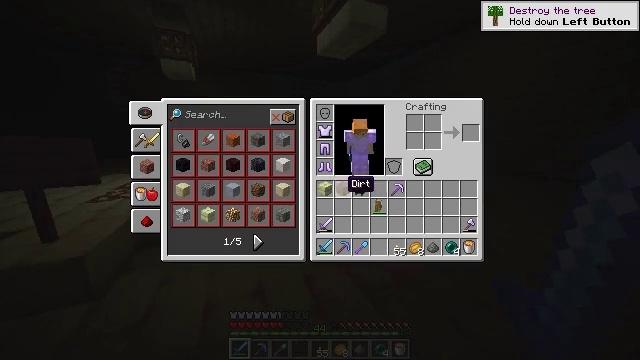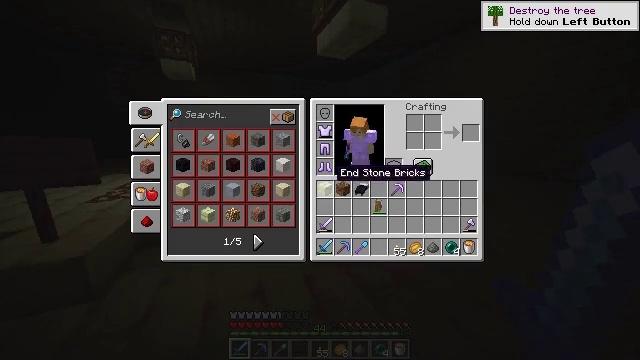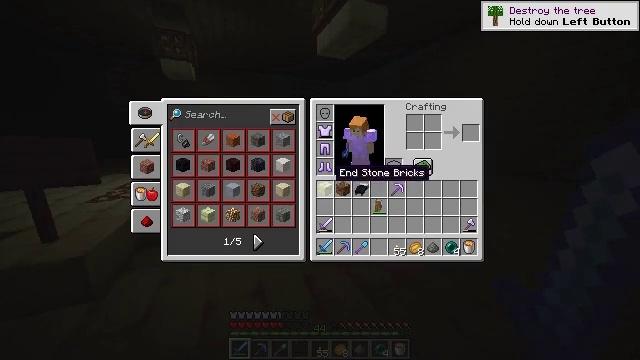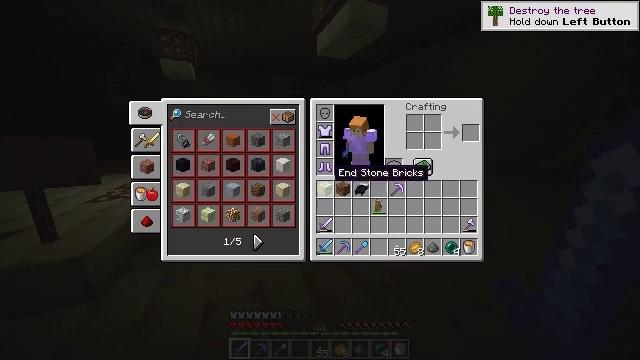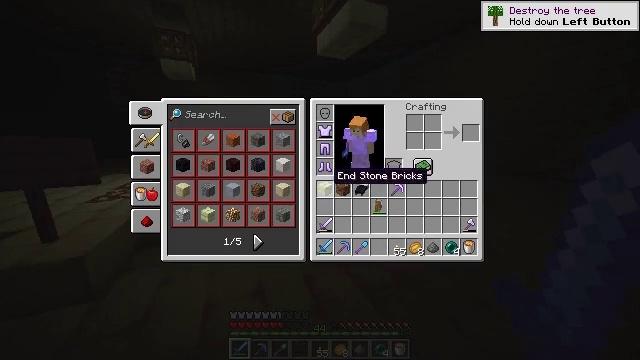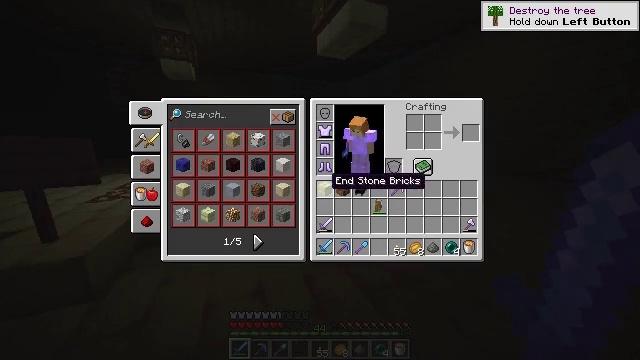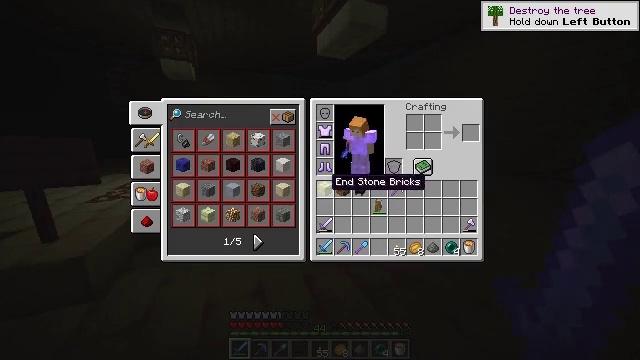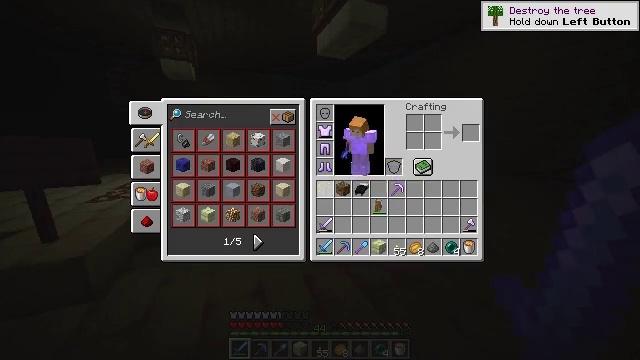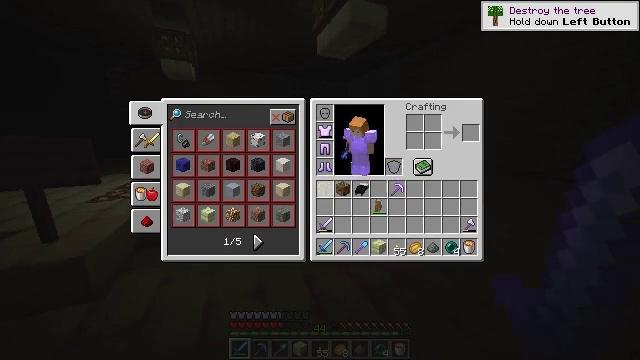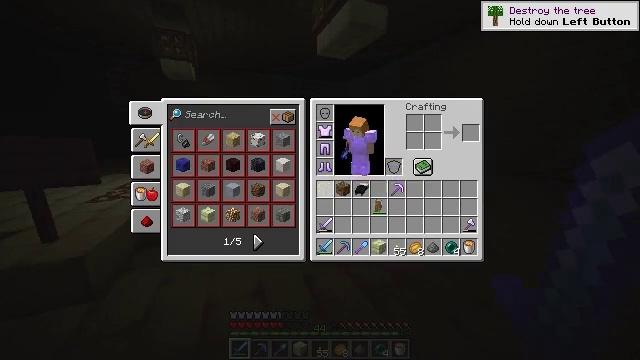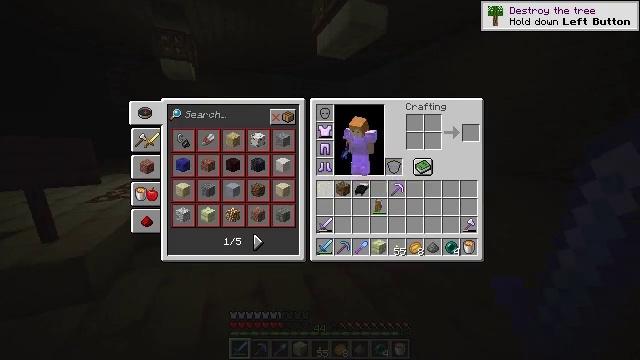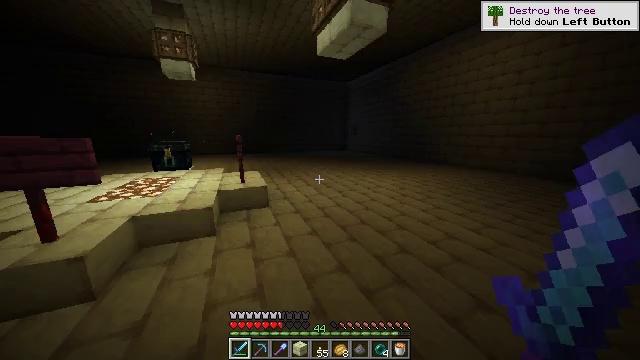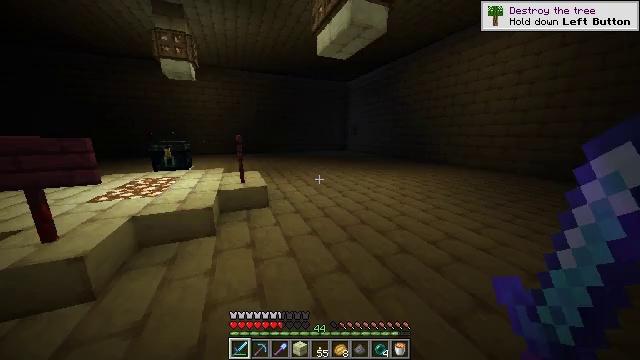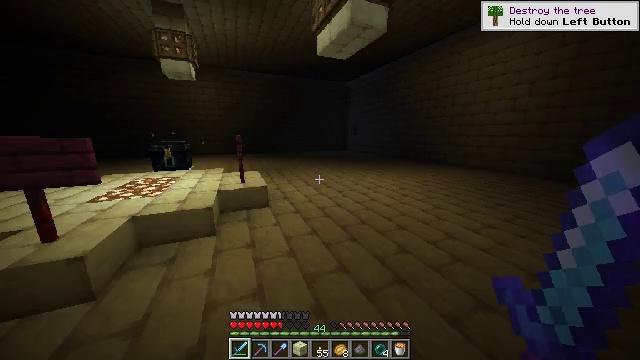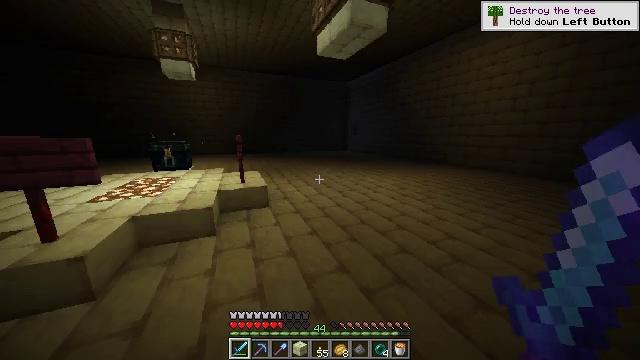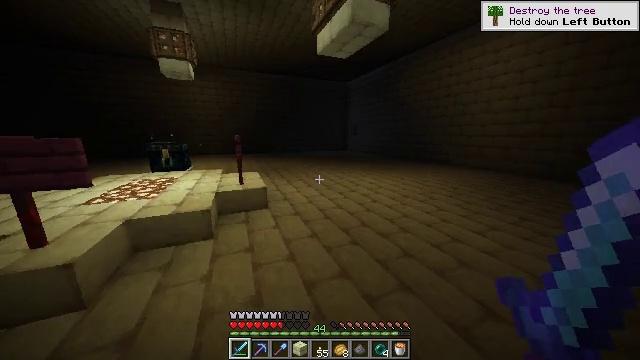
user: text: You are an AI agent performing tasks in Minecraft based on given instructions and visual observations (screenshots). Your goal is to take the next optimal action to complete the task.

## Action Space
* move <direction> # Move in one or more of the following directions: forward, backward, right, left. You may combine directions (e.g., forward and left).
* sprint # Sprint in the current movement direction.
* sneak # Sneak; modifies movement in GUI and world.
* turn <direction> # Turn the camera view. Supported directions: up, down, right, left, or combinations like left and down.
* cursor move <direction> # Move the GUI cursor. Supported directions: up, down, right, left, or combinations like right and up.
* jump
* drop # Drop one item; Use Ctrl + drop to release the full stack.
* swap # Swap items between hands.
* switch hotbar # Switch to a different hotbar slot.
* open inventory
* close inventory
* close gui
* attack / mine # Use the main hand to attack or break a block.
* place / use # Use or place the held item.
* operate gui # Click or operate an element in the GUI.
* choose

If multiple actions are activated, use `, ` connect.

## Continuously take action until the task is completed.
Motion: motion action
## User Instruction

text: Mine end stone bricks.
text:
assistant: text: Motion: sneak, cursor move left and up
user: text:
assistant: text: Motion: sneak
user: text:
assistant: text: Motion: sneak
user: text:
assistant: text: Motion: sneak
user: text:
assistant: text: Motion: sneak
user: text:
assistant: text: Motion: sneak
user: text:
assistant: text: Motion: sneak, choose
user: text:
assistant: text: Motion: sneak, choose
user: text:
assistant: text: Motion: sneak, choose
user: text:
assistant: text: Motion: sneak
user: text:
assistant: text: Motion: sneak, close inventory
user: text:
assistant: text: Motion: close inventory
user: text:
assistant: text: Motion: close inventory
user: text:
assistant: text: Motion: no_op
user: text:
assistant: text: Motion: move forward
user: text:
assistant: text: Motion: move forward
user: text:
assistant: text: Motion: move forward
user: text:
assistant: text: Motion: no_op
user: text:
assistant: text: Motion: move forward
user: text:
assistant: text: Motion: move forward
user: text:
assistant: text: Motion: move forward
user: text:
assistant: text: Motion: move forward
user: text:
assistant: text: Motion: move forward
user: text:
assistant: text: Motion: move forward
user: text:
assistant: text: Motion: move forward
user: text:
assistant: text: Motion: move forward
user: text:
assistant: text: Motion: move forward
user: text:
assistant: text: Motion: move forward
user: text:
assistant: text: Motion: move forward
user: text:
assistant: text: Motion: move forward